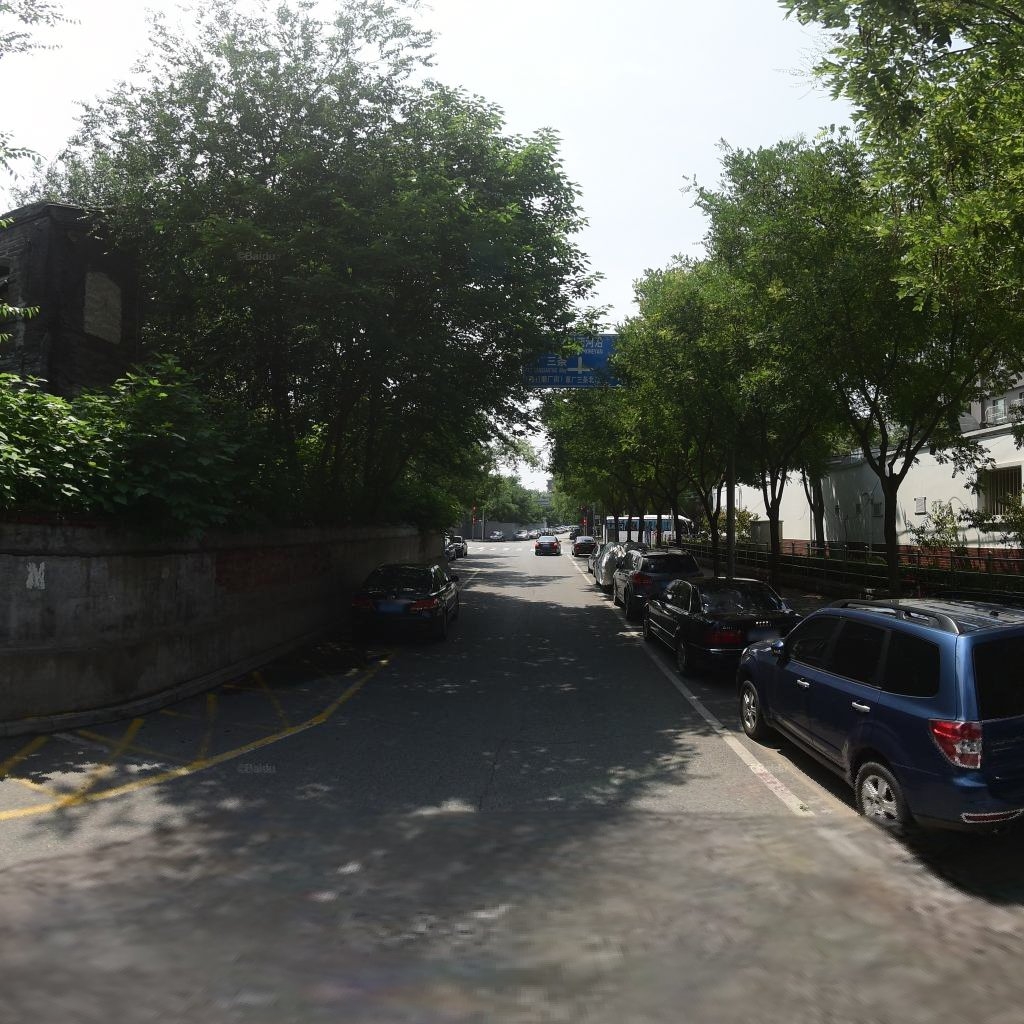
Region: Dongcheng
Road damage annotations: longitudinal crack, transverse crack